Question: My goal is to parse several text files using a RegEx, and based on match to copy file renaming it (including regex match string in the file name itself):
Talend project overview using tFileInputRegex:

Regex should find all rows matching "Invoice - xxxxx" or "Num.Ord - yyyyy".
So I can have files like this (Invoice - <PHONE> RI):
'''
Company XXX, LLC Page Number- 1
P.O. Box 26610 I N V O I C E Date - 02/15/05
Miami, MI 64196 Customer - 20035
Lot Potency. 50006427
Brn/Plt - 100780000
REMIT TO: Order Nbr - 242242 SO
. Invoice - <PHONE> RI
'''
Or like this (Num.Ord - 50006427):
'''
Company XXX, LLC Page Number- 1
P.O. Box 26610 I N V O I C E Date - 02/15/05
Miami, MI 64196 Customer - 20035
Num.Ord - 50006427
Brn/Plt - 100780000
REMIT TO:
.
126 Ctest
Chicago, IL
'''
I'm trying to figure it out how to have a working OR Regex searching for rows containing "Num.Ord" OR "Invoice".
I've tested online with a regex parser and this one works:
'''
[
].*(Invoice|Num.Ord)\s*-\s*([^
]*)
'''
When I try to import in Talend component 'tFileInputRegex', using appropriate notation, it does not work (no match on OR "Num.Ord"):
'''
"[\n\r].*(Invoice|Num.Ord)\s*-\s*([^\n\r]*)"
'''
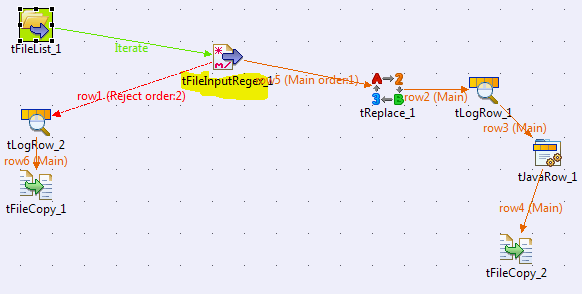
Answer: Finally I've sorted out by parsing again with another tFileInputRegex Talend component with files rejected by first one:
Talend job schema: